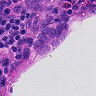
Metastatic tissue present: yes